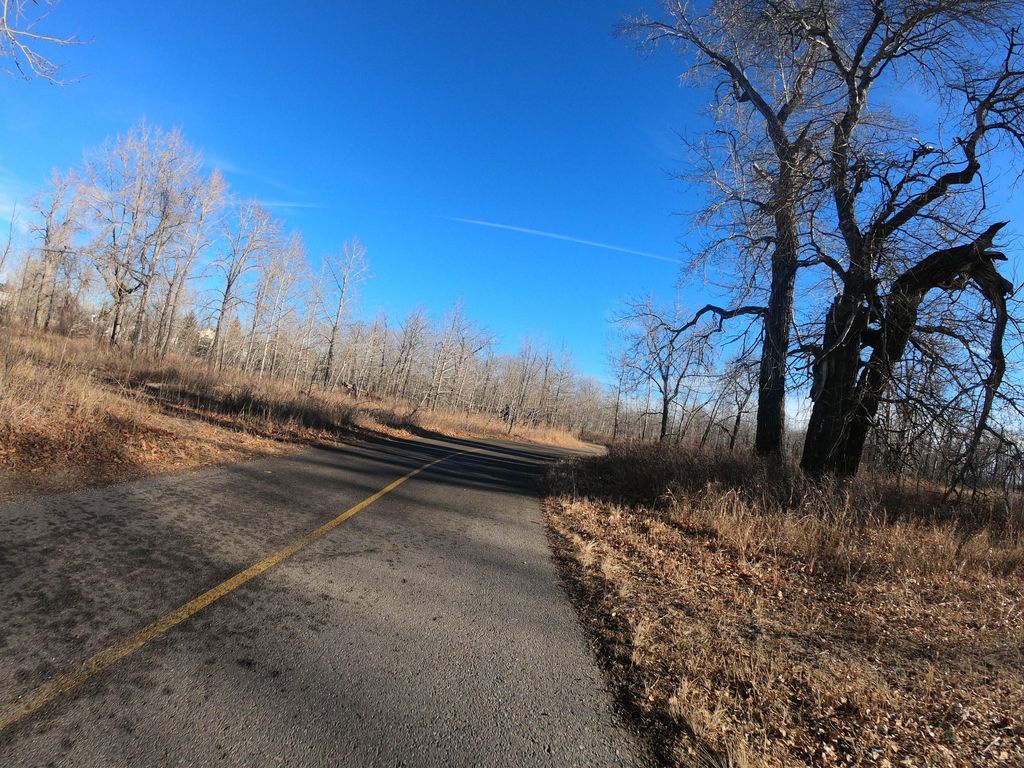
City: calgary